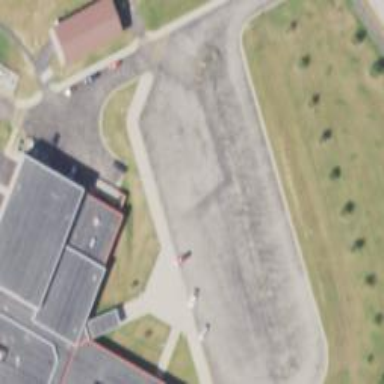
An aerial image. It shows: Service road with asphalt surface designated for school use.